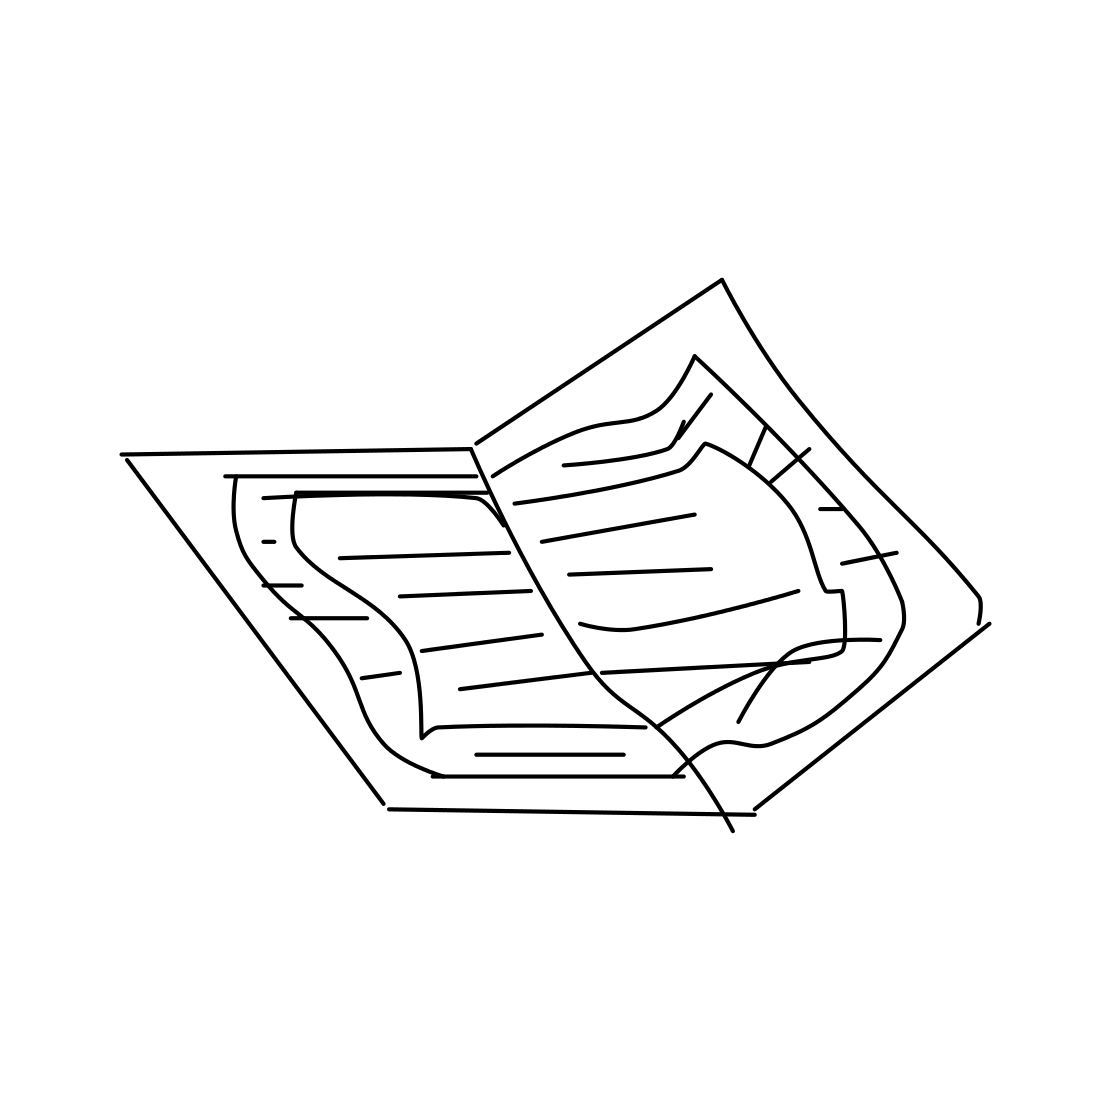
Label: book